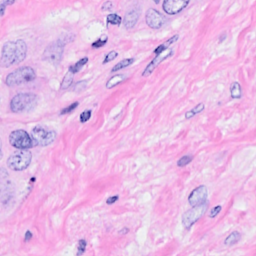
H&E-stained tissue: Breast